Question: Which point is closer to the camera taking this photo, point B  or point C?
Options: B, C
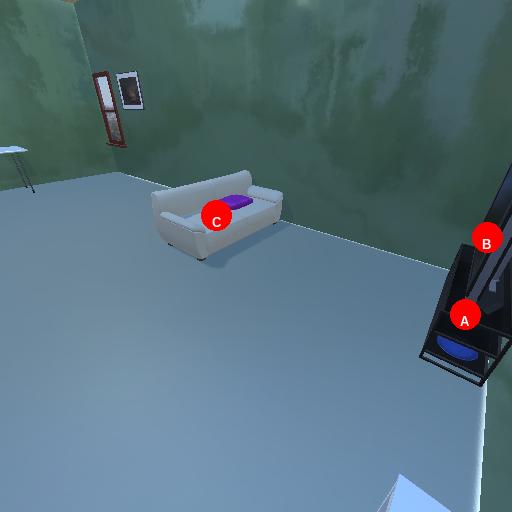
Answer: B